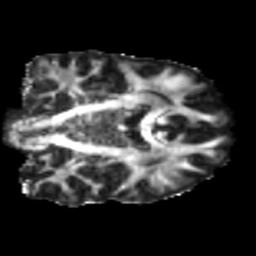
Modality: FA
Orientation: coronal
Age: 46
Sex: male
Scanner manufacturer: siemens
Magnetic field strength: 3 T
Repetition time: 5 s
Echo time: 0.092 s